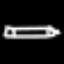
Label: pencil